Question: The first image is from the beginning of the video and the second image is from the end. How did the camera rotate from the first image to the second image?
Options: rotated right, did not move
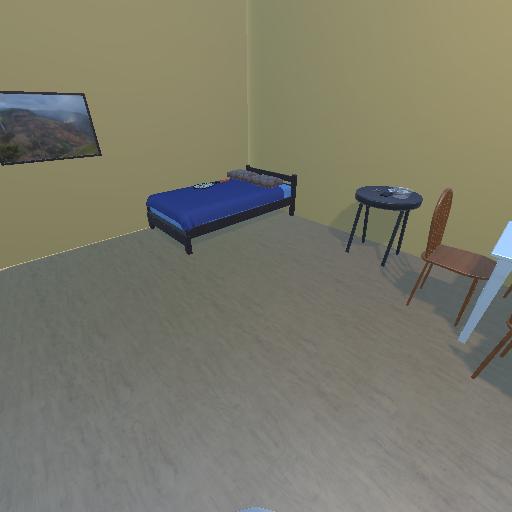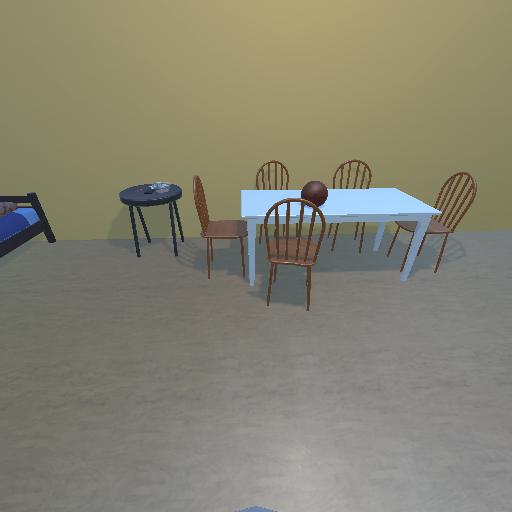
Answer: rotated right